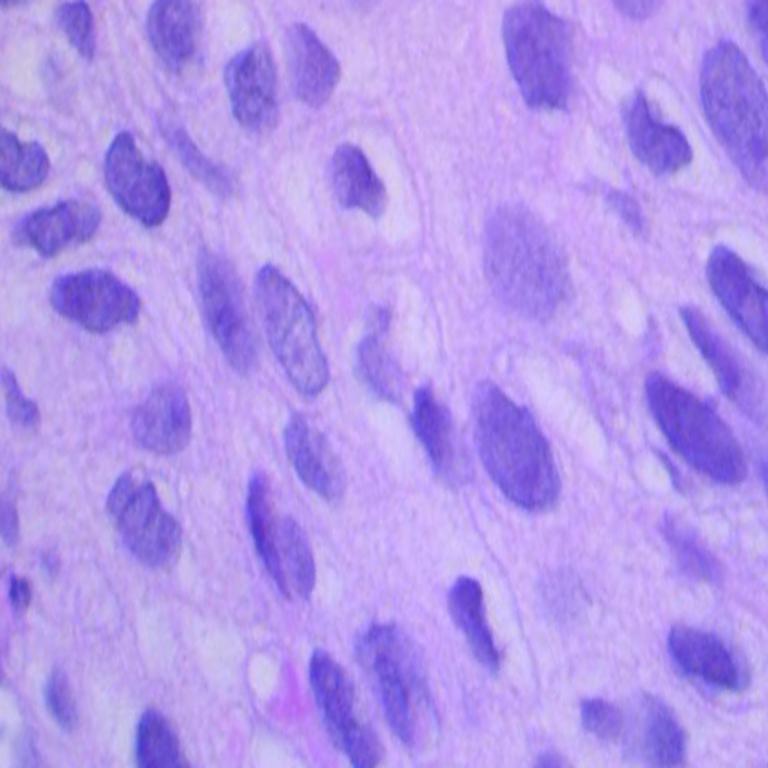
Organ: lung
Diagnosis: squamous carcinomas